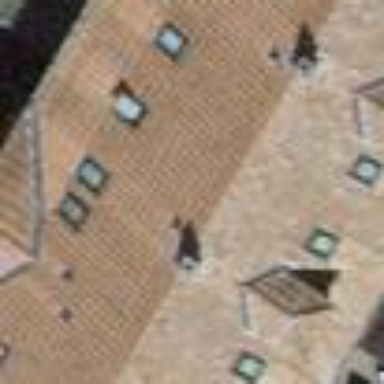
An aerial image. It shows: Residential building with gabled roof made of maroon roof tiles. The roof orientation is across.